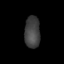
Tissue: skin
Cell type: Epithelial cells
Senescence score: 0.1897
Nuclear area (px): 483
Mean DAPI intensity: 65.752